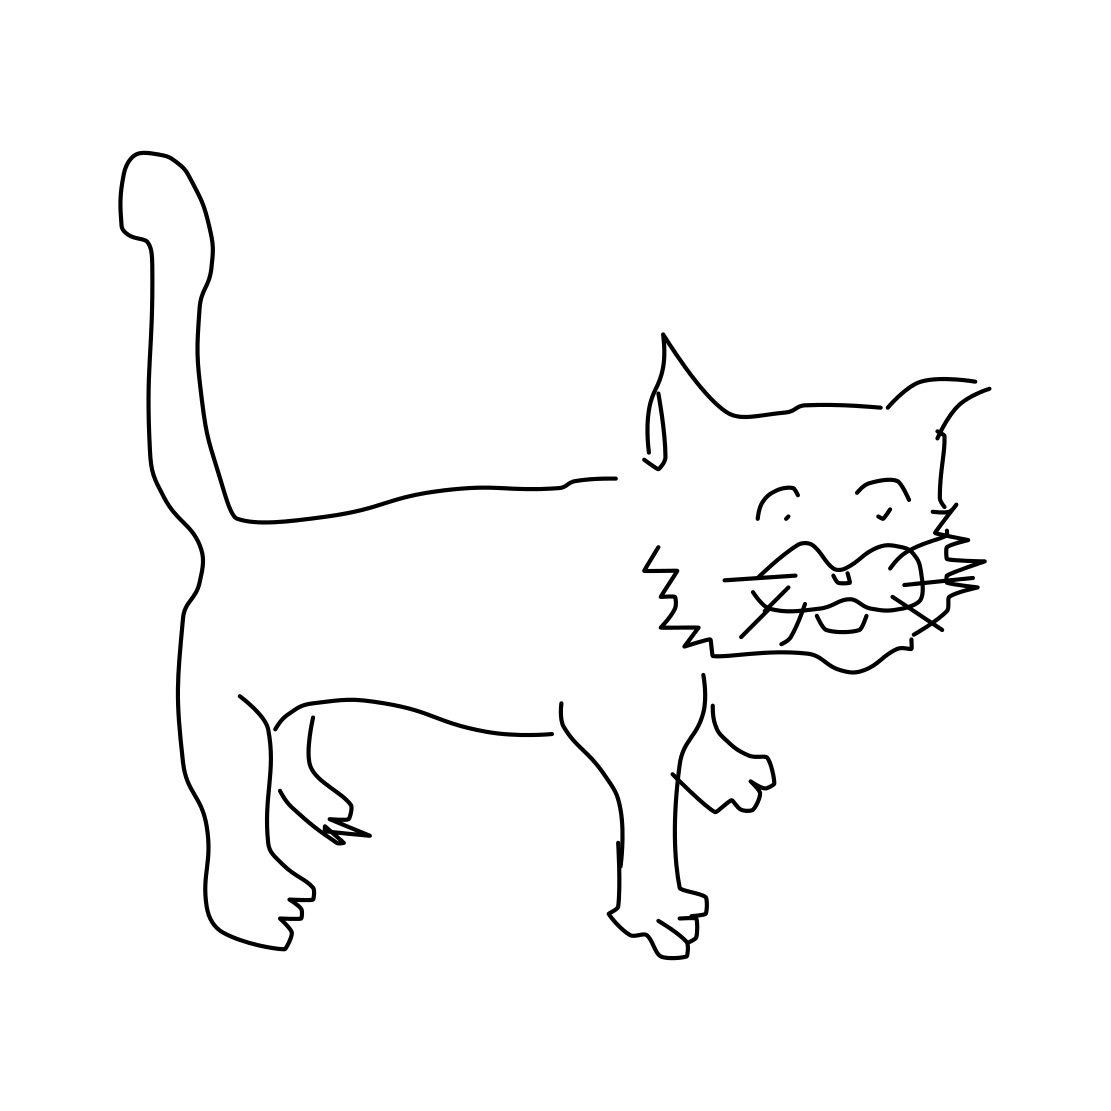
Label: cat